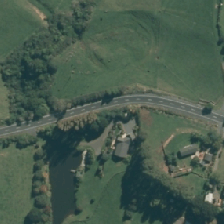
Land cover: urban_build_up